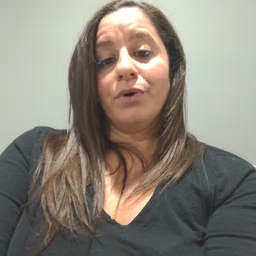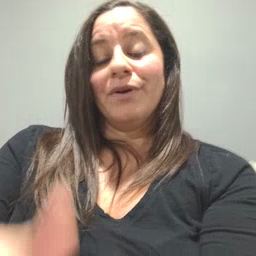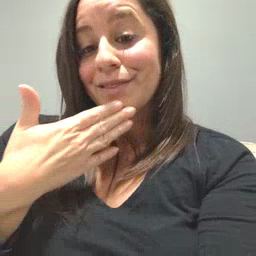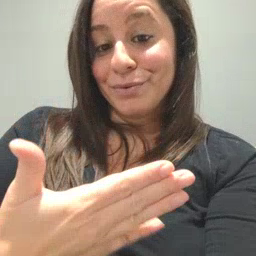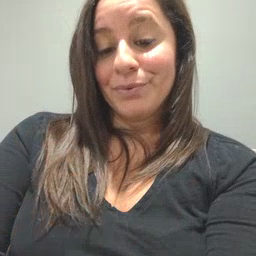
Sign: thankyou